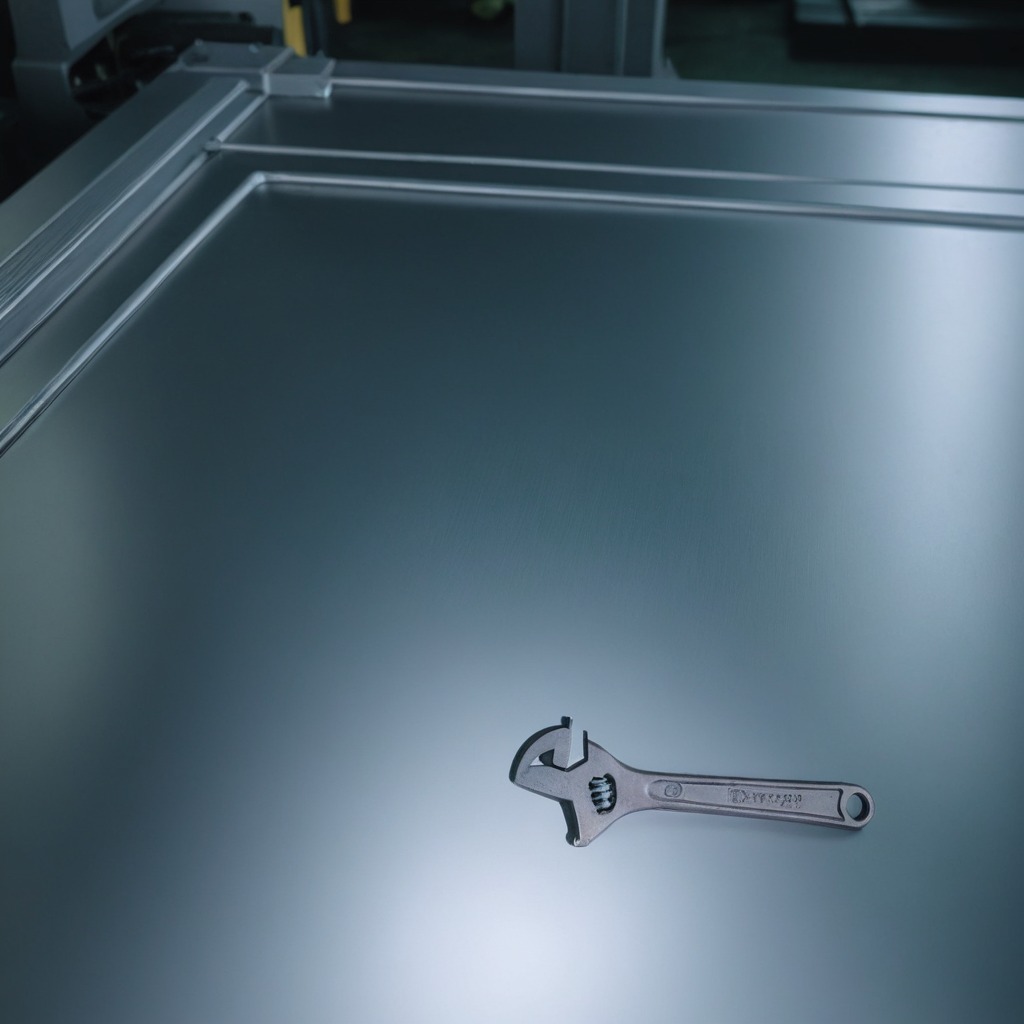
An wrench is lying on a metal table in a machine shop under fluorescent lights.